Question: Fist of all I am kind of new working with SSIS and I need help with this problem.
I got the next work flow, everything was working good until I got an error related with a date in the source. The error is this: the year of some dates is like 0001 (oracle source), but this is not accepted by sql server (I can not change the kind of type established for this field in the data base). I have the next workflow, where I was redirecting this error (image 1):

Now, I need to do something like this:
IF date < '1900-01-01'
then date = '1900-01-01'
So, I thought a solution like in the image 2, using a derived column. But I do not know how to express the if condition in SSIS, or even better if this is the best approach to deal with this issue.
Regards
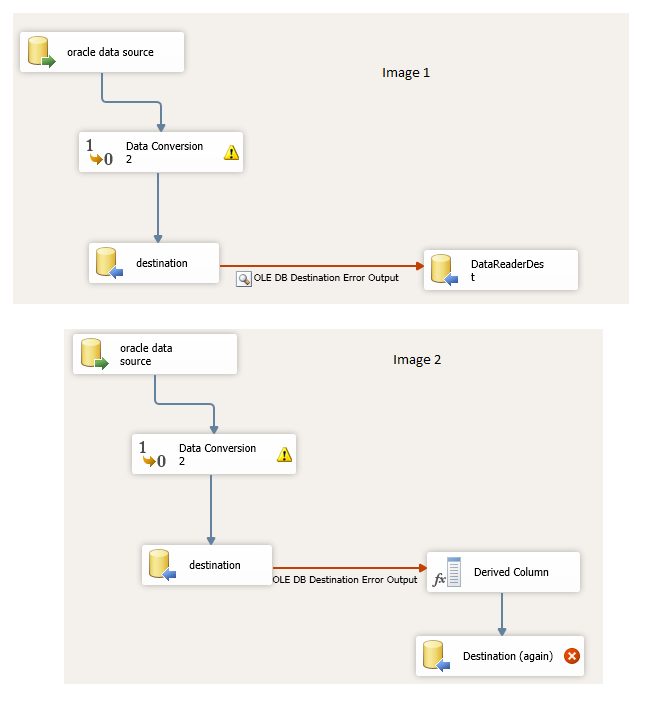
Answer: <URL>
The closest the SSIS Expression language has to an 'if' is the ternary operator 'condition?true:false'
'Condition' is anything that results in a boolean, true/false, value. In your case '[date] < (DT_DATE)"1900-01-01"'
Here I'm converting my string date of 1900-01-01 to a strongly typed type for comparison to my "date" field. You'd want to align that type with what is represented in the data flow, be it: DT_DATE, DT_DBTIMESTAMP, etc
'true' is what the value should be when the condition is true. One of the challenges you'll run into is keeping your data types consistent. Same caveats as above but you'd likely need something like '(DT_DATE)"1900-01-01"'
'false' see above but for the false condition. This is easier as there is no type conversion required. '[date]'
Thus
'''
([date] < (DT_DATE)"1900-01-01") ? (DT_DATE)"1900-01-01" : [date]
'''